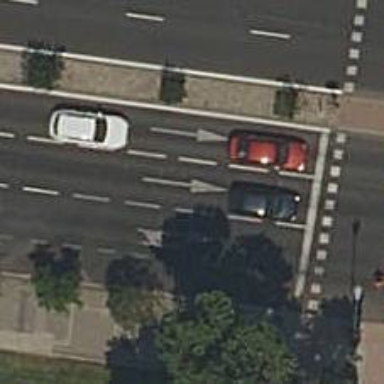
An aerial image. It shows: Public transport stop position.